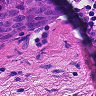
Metastatic tissue present: yes